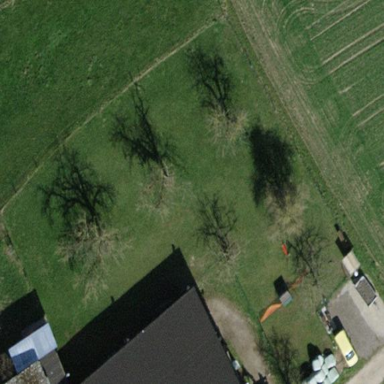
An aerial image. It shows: Orchard.